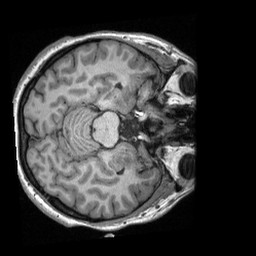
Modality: T1w
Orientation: axial
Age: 21
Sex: female
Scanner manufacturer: siemens
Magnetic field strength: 3 T
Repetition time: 2.3 s
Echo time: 0.00308 s